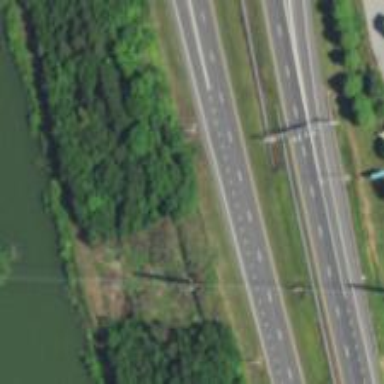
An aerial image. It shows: Trunk highway with expressway features.